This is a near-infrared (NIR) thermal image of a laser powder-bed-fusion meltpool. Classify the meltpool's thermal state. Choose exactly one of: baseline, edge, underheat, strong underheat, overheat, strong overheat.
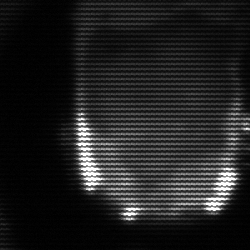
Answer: baseline